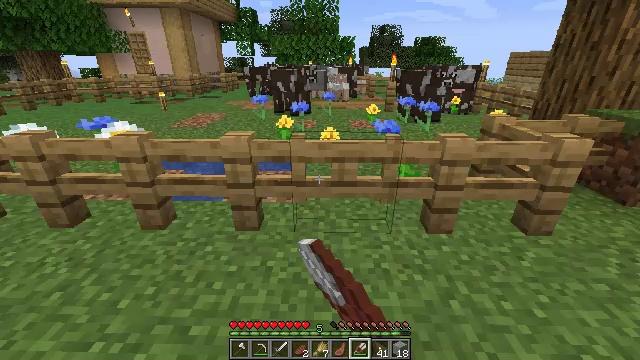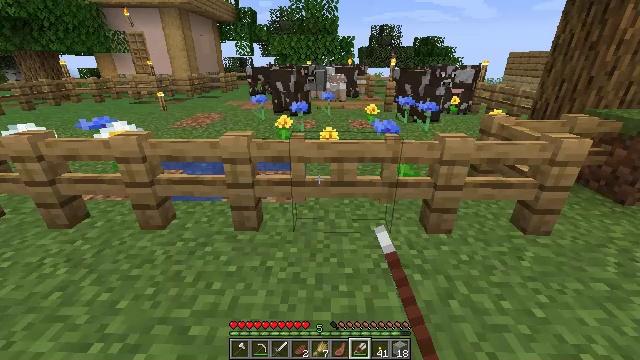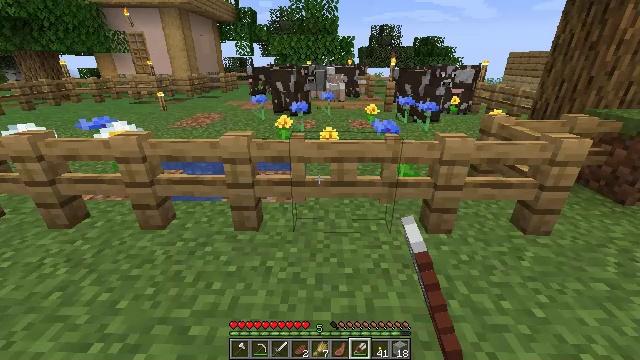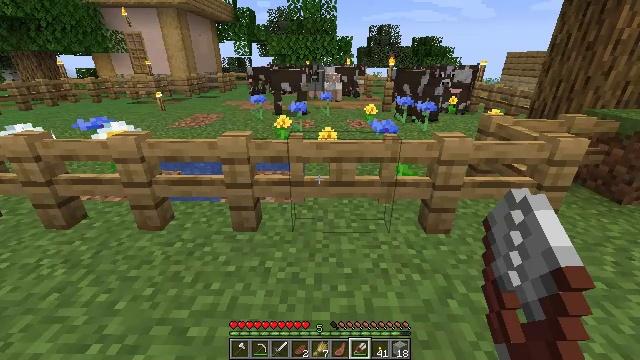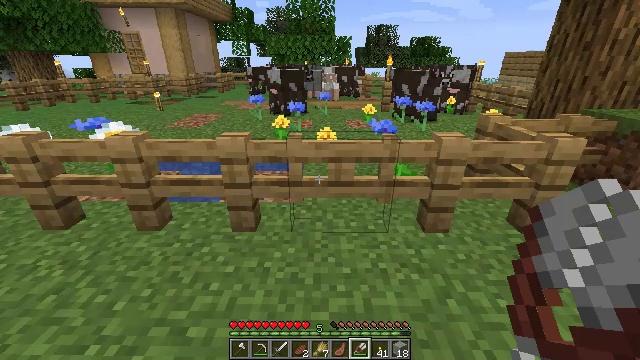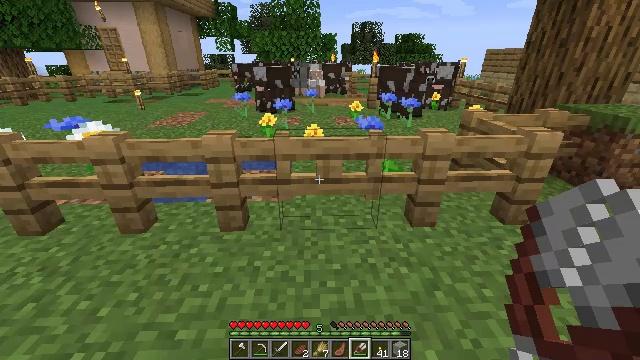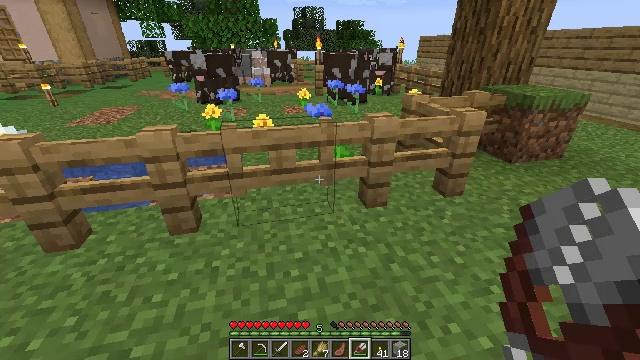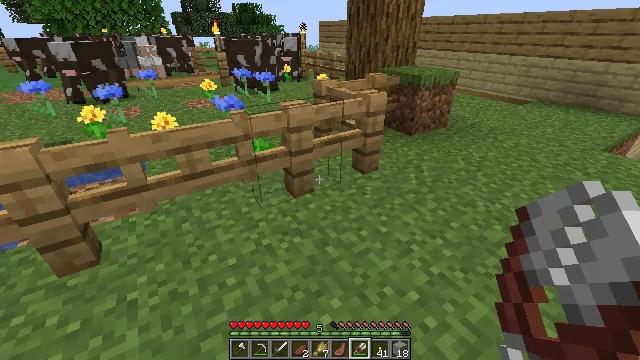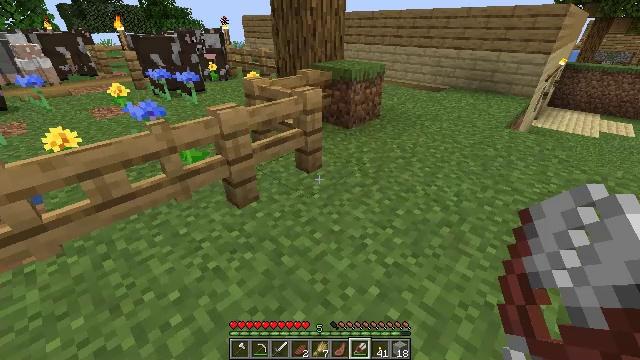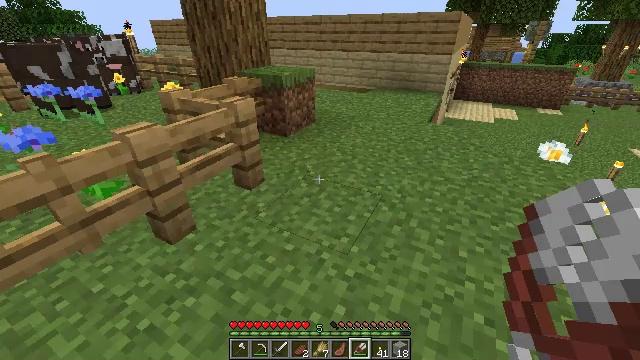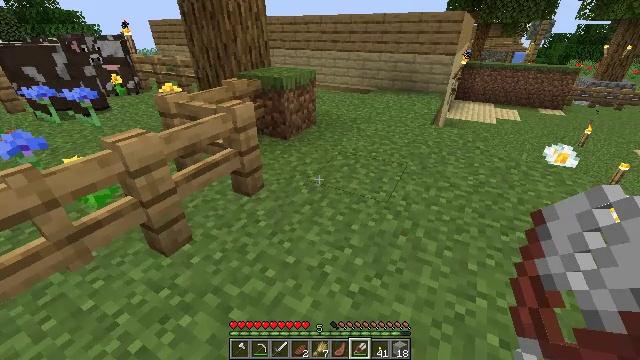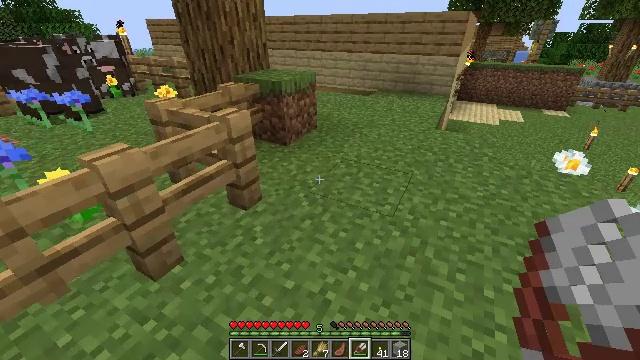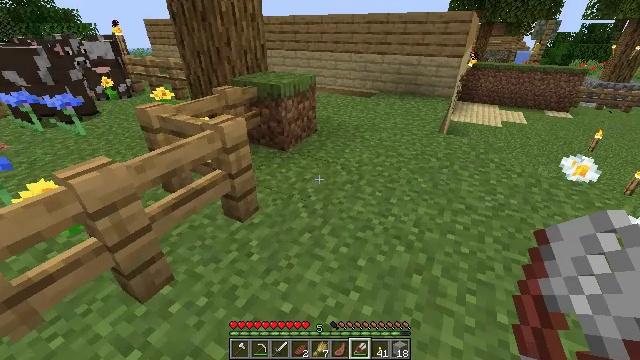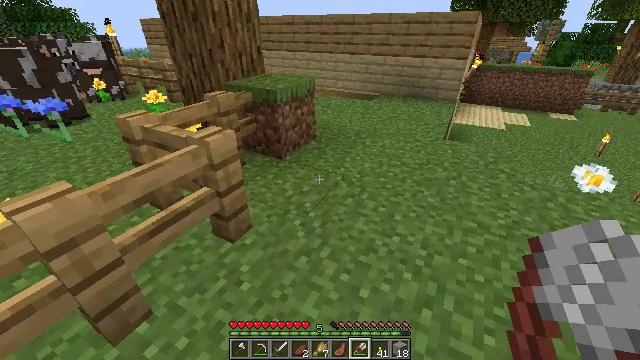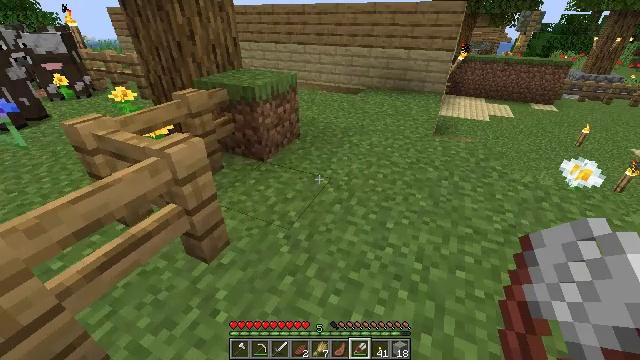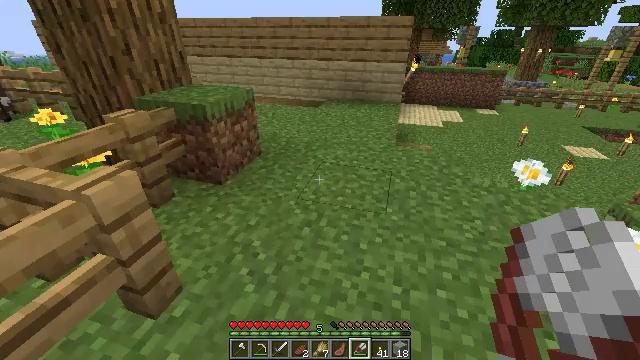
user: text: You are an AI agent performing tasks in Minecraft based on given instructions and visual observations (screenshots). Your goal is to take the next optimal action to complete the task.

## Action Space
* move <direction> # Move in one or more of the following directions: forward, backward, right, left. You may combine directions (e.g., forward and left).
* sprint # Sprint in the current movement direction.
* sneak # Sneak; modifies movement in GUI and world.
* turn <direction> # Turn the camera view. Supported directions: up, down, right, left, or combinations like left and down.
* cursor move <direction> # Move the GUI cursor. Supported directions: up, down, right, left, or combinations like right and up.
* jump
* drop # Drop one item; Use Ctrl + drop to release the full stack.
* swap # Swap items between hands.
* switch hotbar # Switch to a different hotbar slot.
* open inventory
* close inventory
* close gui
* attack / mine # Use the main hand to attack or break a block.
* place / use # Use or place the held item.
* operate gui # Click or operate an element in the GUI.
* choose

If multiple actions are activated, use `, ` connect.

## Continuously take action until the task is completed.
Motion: motion action
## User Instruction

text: Craft the gray bed in the crafting table.
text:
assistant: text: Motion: no_op
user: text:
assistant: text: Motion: no_op
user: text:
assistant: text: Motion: no_op
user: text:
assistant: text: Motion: no_op
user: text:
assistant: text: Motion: turn right
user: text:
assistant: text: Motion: turn right and down
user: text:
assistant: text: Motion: move forward, turn right and down
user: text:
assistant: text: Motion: move forward, turn right
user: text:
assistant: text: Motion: move forward, turn right
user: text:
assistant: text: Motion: move forward
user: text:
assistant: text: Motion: move forward
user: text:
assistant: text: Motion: move forward
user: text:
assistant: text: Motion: move forward
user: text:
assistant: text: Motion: move forward, turn right and down
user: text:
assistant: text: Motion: move forward, turn right and up
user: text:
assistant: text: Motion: move forward, turn right and up
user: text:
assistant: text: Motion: move forward, turn right and up
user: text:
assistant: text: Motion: move forward, turn right and up
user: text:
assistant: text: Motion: move forward, turn right
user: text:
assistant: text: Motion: move forward
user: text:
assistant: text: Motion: move forward
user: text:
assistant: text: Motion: move forward
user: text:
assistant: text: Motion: move forward
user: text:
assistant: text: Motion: move forward
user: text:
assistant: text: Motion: move forward
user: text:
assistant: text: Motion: move forward
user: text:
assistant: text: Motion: move forward
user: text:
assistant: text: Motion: move forward
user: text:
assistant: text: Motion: move forward
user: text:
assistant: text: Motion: move forward